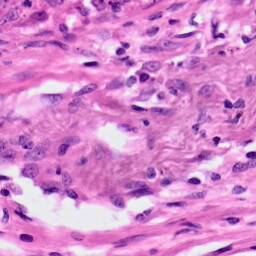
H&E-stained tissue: Lung